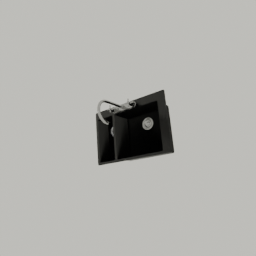
Label: appliances